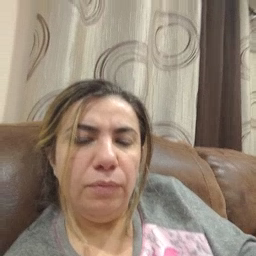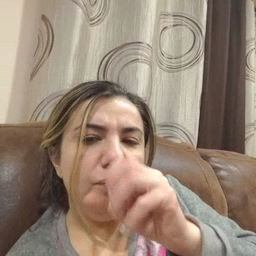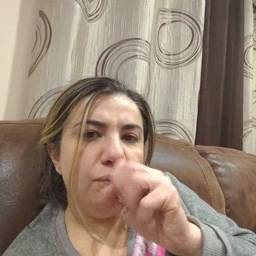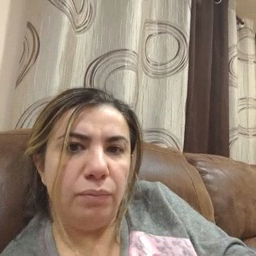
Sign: orange